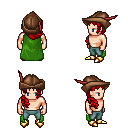
a pixel art fantasy rpg character, male body template, human, light skin, green cape, teal pants, red right-swept hairstyle, leather cap, gold boots, four views (front, back, left, right), 2x2 character sprite sheet, small pixel art, hard edges, no anti-aliasing